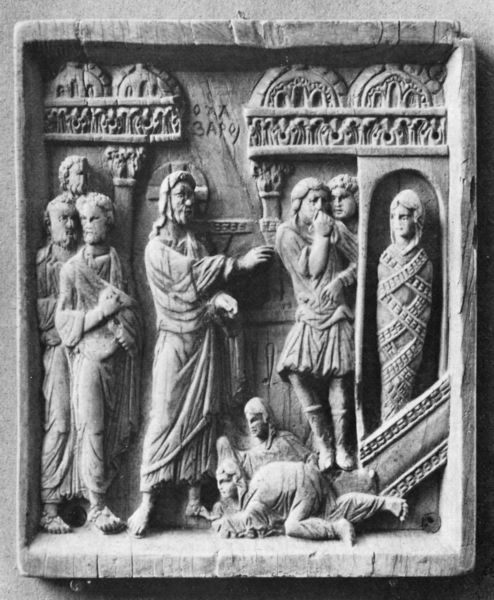
Titel: Erweckung des Lazarus
Institution: Berlin, Staatliche Museen, Skulpturensammlung
Schlagwörter: stadt, säule, stein, relief, kapitelle, nimbus, christus, mittelalter, jünger, anbetung, heilung, kniefall, elfenbein, samariter, apostel, wunder, auferweckung, lazarus, steintafel